Field crop: tomato
Growth stage: 2
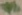
Species: solanum